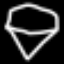
Label: diamond